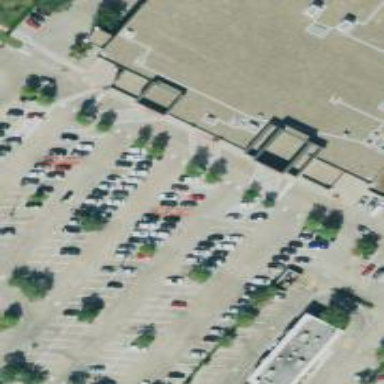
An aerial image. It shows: Parking space.